Field crop: tomato
Growth stage: 1
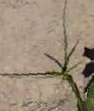
Species: cyperus